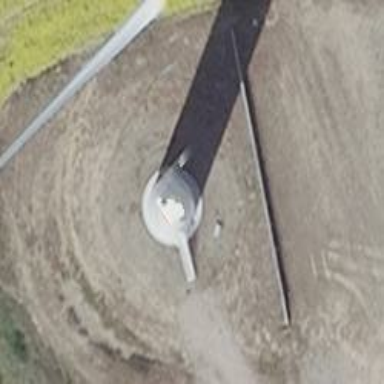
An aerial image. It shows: Wind generator of the horizontal axis type made by Vestas.